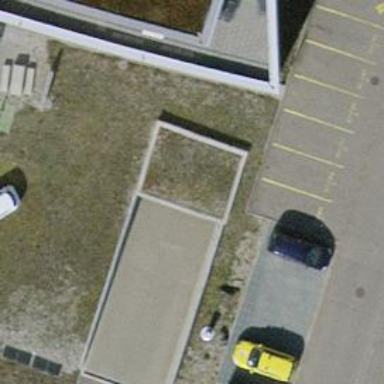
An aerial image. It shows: Parking entrance.